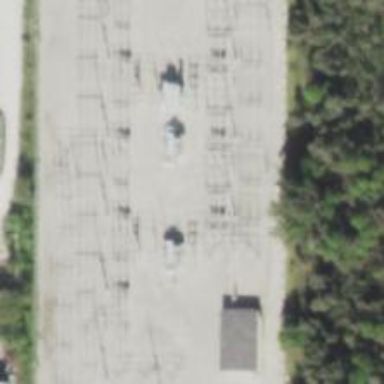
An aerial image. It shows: Switch used for power control.